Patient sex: F
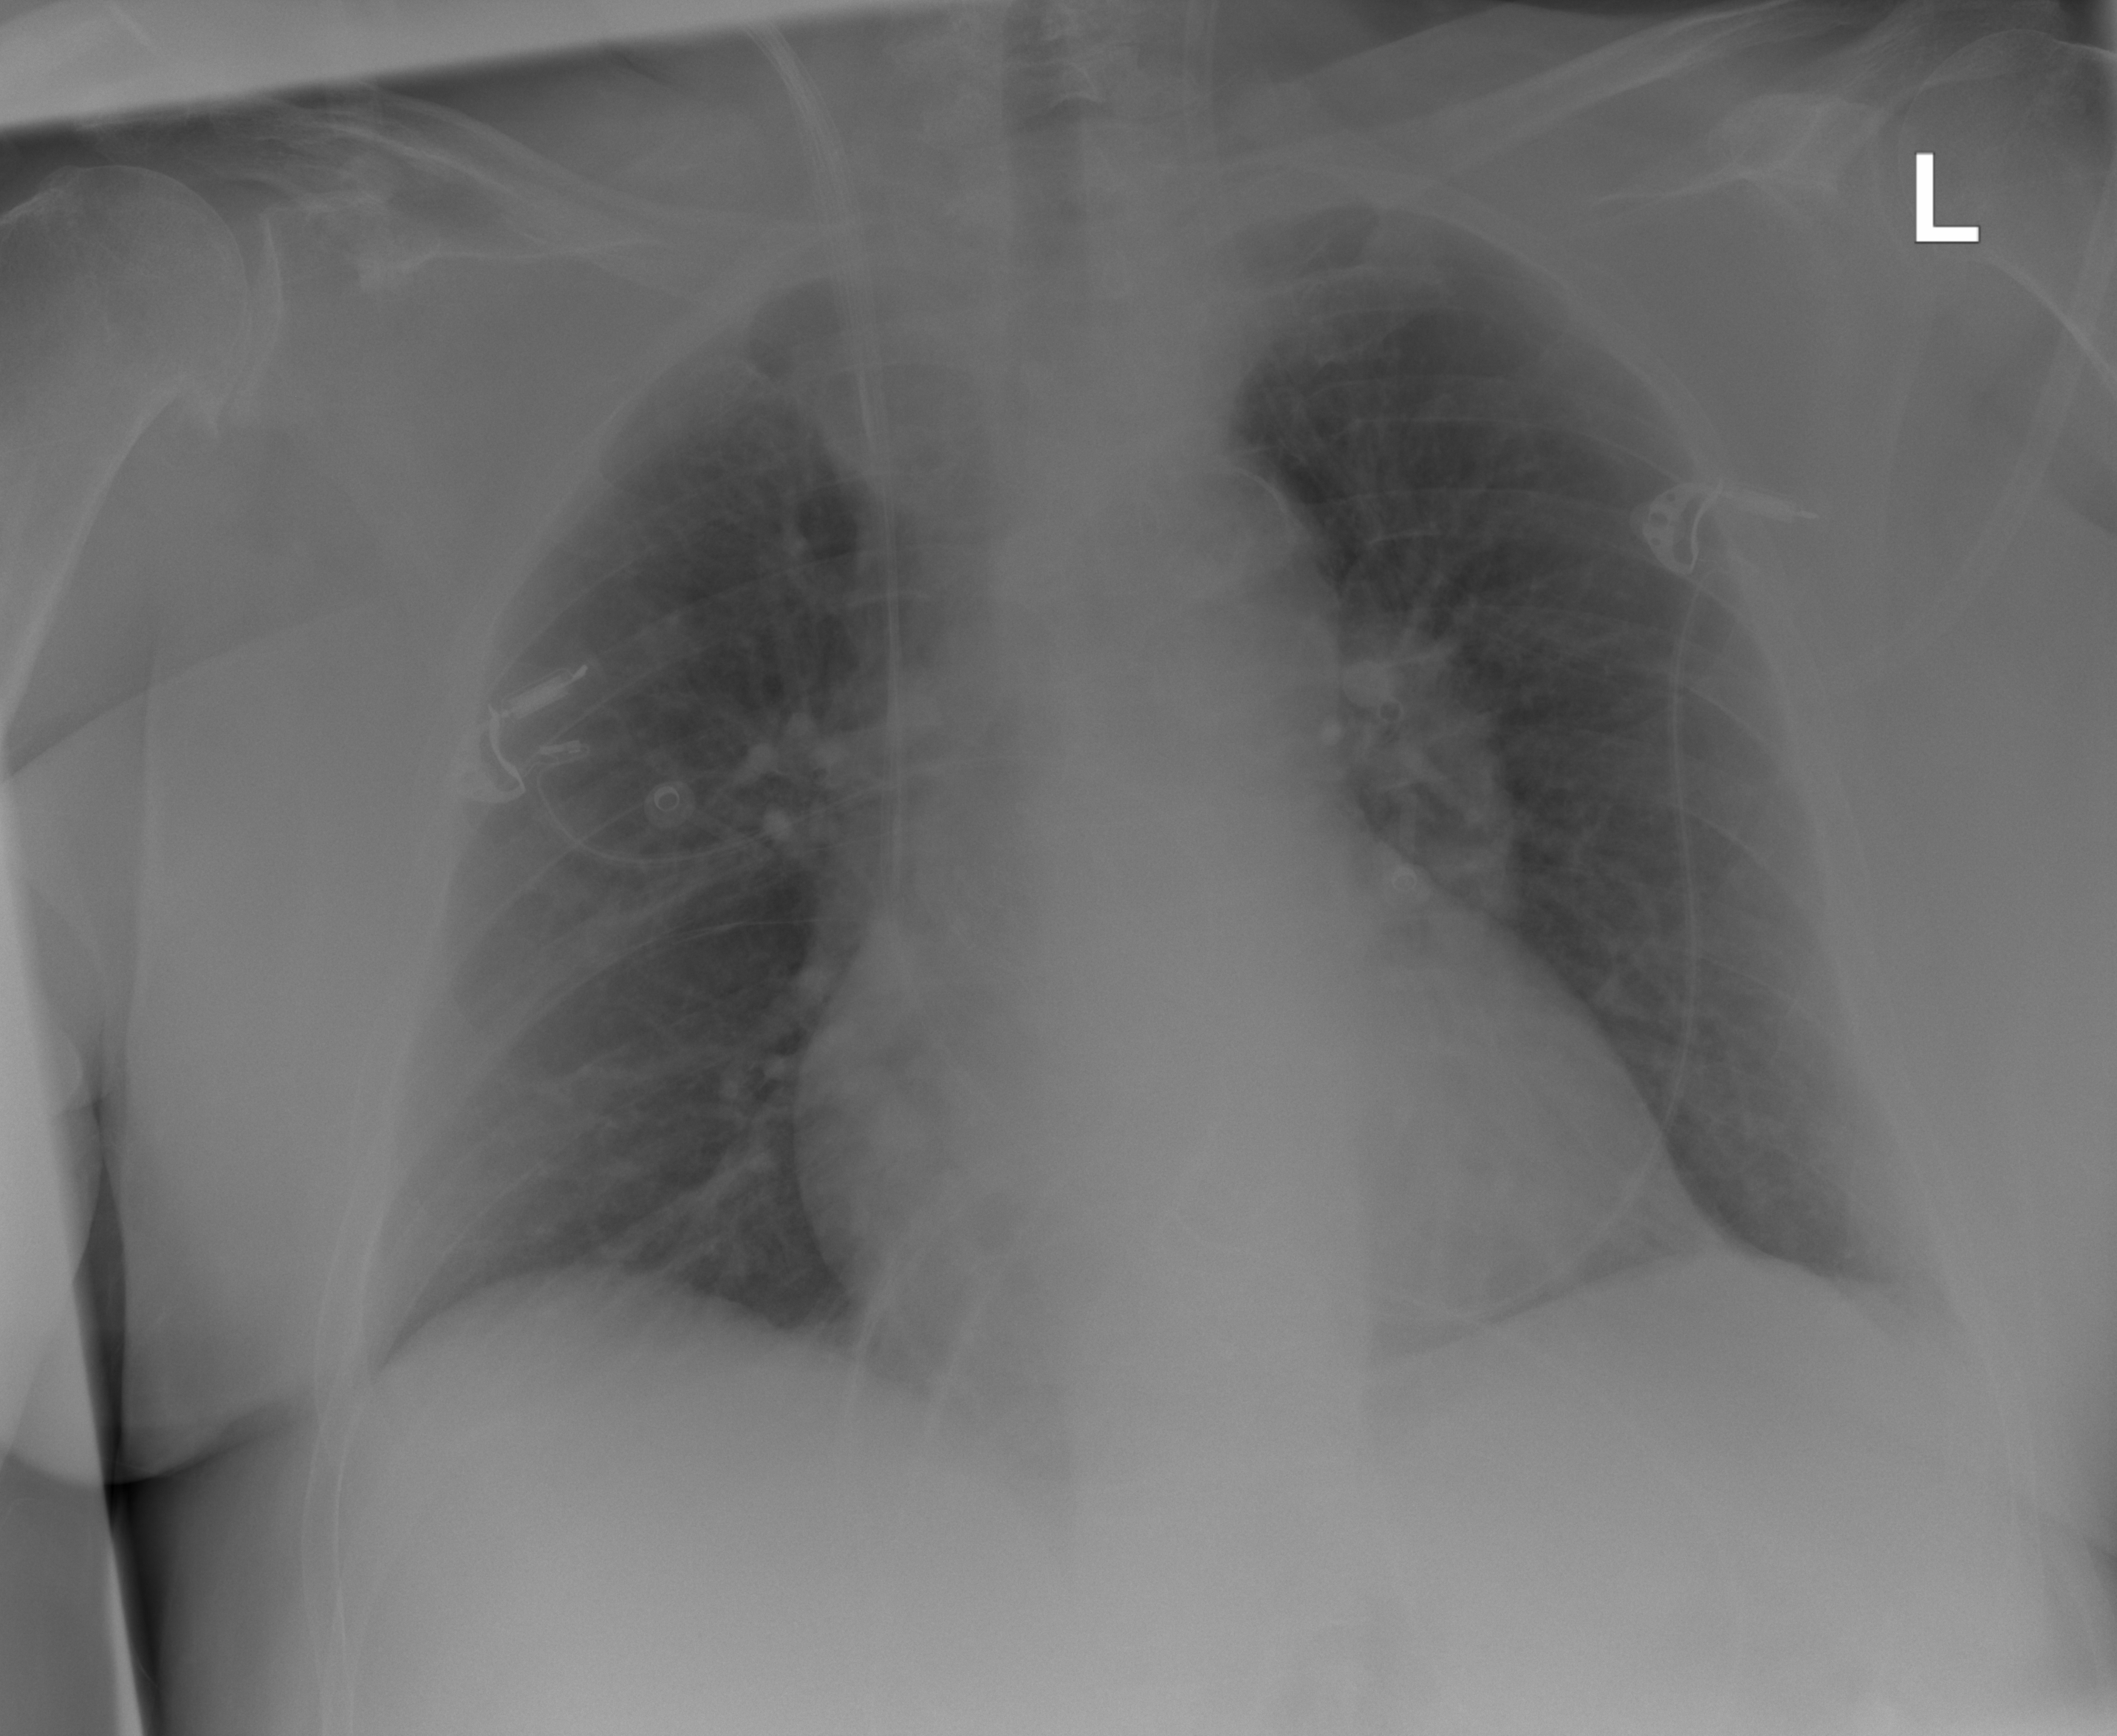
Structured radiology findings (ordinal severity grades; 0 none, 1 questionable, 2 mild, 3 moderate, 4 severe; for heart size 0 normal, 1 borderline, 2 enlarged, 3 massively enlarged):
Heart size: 2
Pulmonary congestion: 0
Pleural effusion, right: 0
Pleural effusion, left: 0
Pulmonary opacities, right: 0
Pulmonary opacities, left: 0
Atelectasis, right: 0
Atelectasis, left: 2